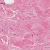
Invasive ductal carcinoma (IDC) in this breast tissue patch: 0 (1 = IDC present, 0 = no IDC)